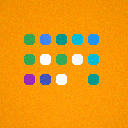
Screen state: on